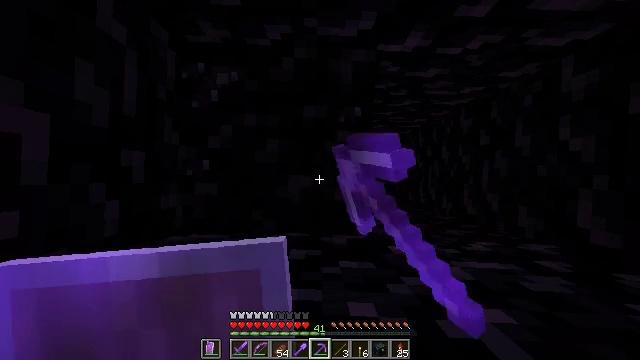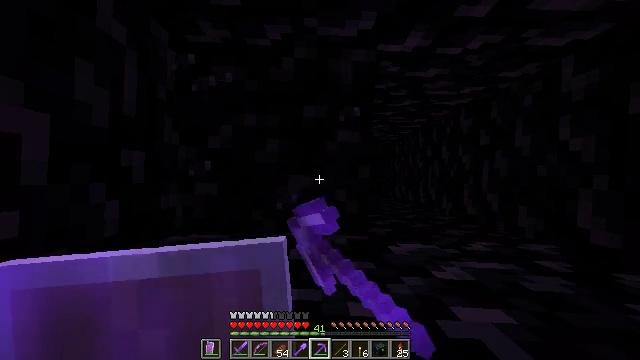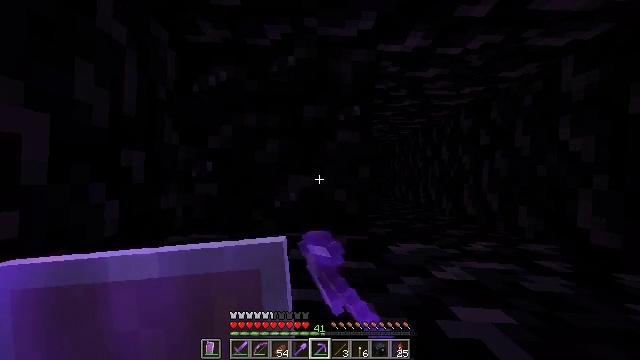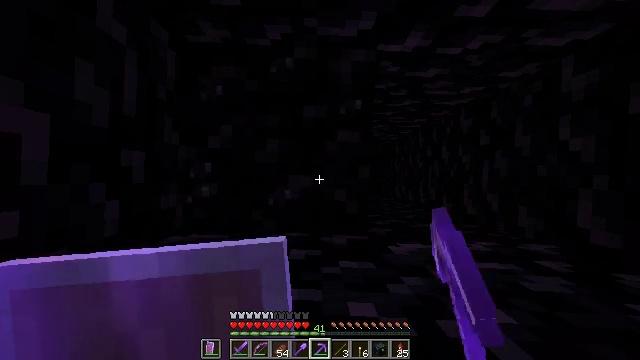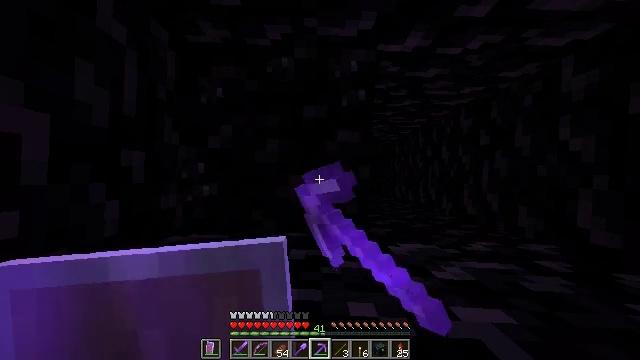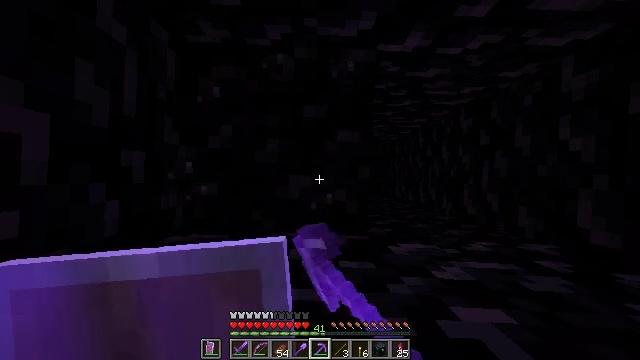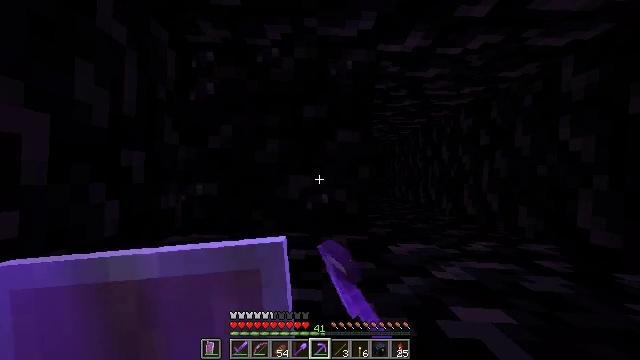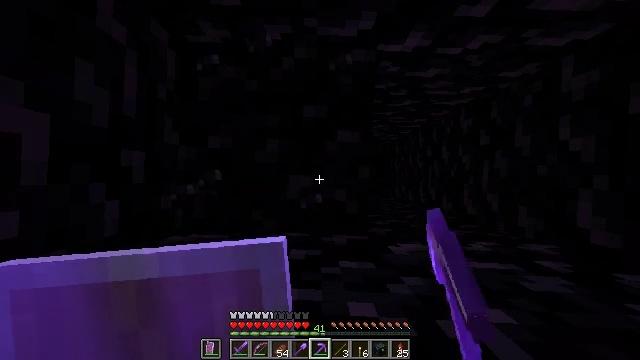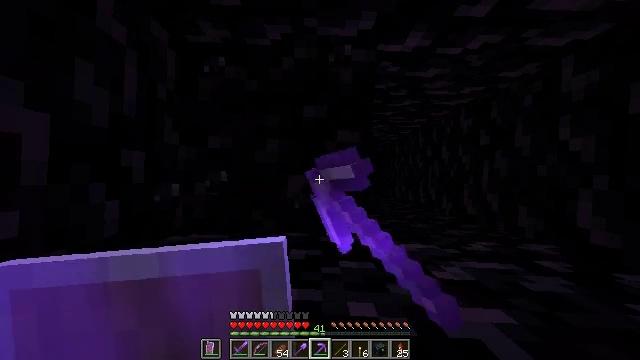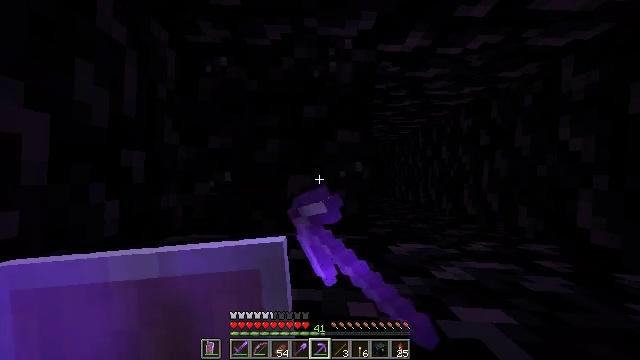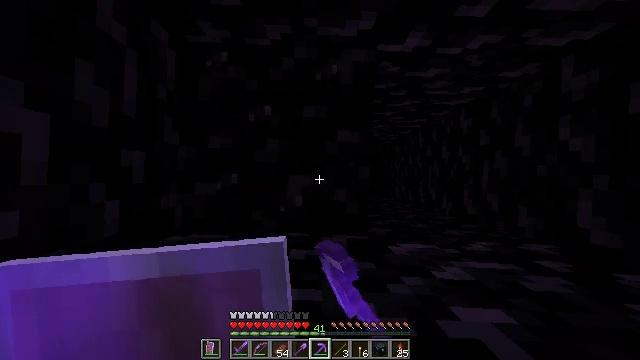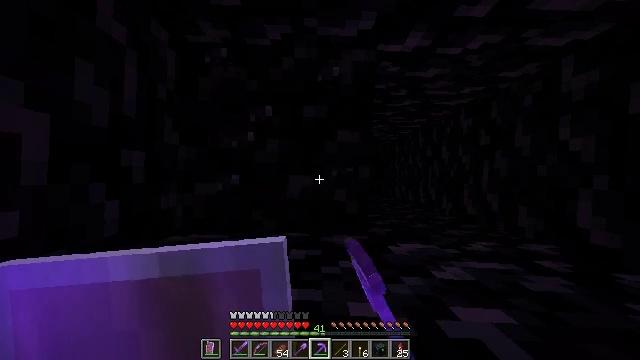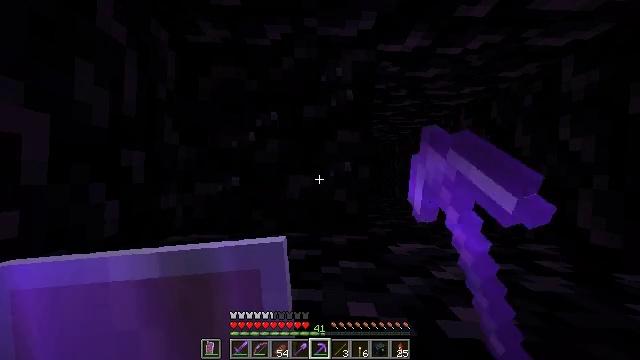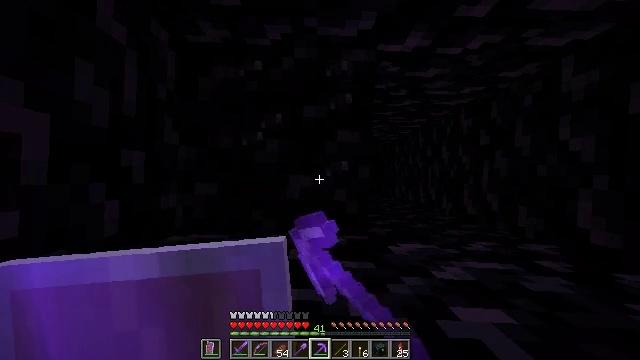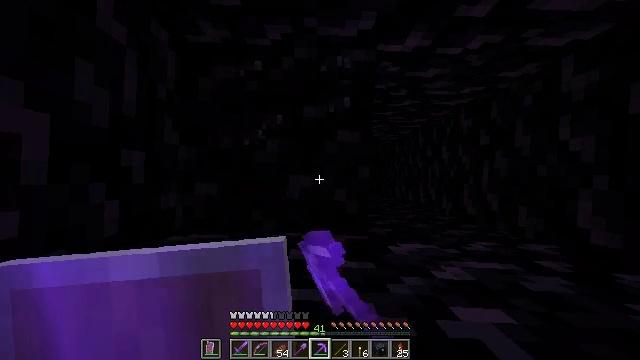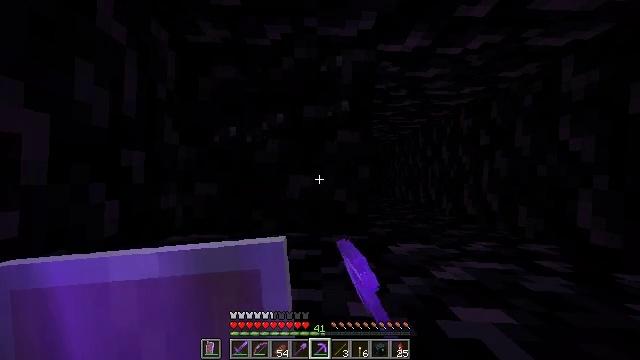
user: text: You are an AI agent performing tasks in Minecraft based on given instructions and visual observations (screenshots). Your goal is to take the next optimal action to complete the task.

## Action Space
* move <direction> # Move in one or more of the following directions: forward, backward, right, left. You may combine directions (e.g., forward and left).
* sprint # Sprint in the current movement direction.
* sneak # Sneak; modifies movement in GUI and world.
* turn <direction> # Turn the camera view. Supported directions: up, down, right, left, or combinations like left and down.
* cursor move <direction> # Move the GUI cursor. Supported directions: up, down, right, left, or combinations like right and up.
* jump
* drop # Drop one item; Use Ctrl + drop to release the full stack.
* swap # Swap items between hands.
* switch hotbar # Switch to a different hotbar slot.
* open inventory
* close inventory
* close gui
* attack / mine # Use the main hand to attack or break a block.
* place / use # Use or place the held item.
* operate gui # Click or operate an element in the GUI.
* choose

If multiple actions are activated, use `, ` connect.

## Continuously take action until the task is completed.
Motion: motion action
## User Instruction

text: Break the obsidian using a diamond or netherite pickaxe.
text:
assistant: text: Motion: attack / mine
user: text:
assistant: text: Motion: attack / mine
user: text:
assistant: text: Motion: attack / mine
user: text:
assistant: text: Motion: attack / mine
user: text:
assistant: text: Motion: attack / mine
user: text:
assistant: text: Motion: attack / mine
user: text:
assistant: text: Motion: attack / mine
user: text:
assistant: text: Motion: attack / mine
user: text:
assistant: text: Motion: attack / mine
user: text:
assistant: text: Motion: attack / mine
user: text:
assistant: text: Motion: attack / mine
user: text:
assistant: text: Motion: attack / mine
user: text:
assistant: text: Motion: attack / mine
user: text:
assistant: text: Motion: attack / mine
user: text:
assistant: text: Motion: attack / mine
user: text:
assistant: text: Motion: attack / mine
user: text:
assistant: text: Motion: attack / mine
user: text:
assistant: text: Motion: attack / mine
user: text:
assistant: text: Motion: attack / mine
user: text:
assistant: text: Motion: attack / mine
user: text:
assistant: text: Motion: attack / mine
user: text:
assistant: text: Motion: attack / mine
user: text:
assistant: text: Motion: attack / mine
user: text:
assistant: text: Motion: attack / mine
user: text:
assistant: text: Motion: attack / mine
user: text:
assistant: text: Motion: attack / mine
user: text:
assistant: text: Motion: attack / mine
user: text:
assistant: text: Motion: attack / mine
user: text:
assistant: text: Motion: attack / mine
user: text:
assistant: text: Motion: attack / mine